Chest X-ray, PA view. Patient: 7 years old, sex F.
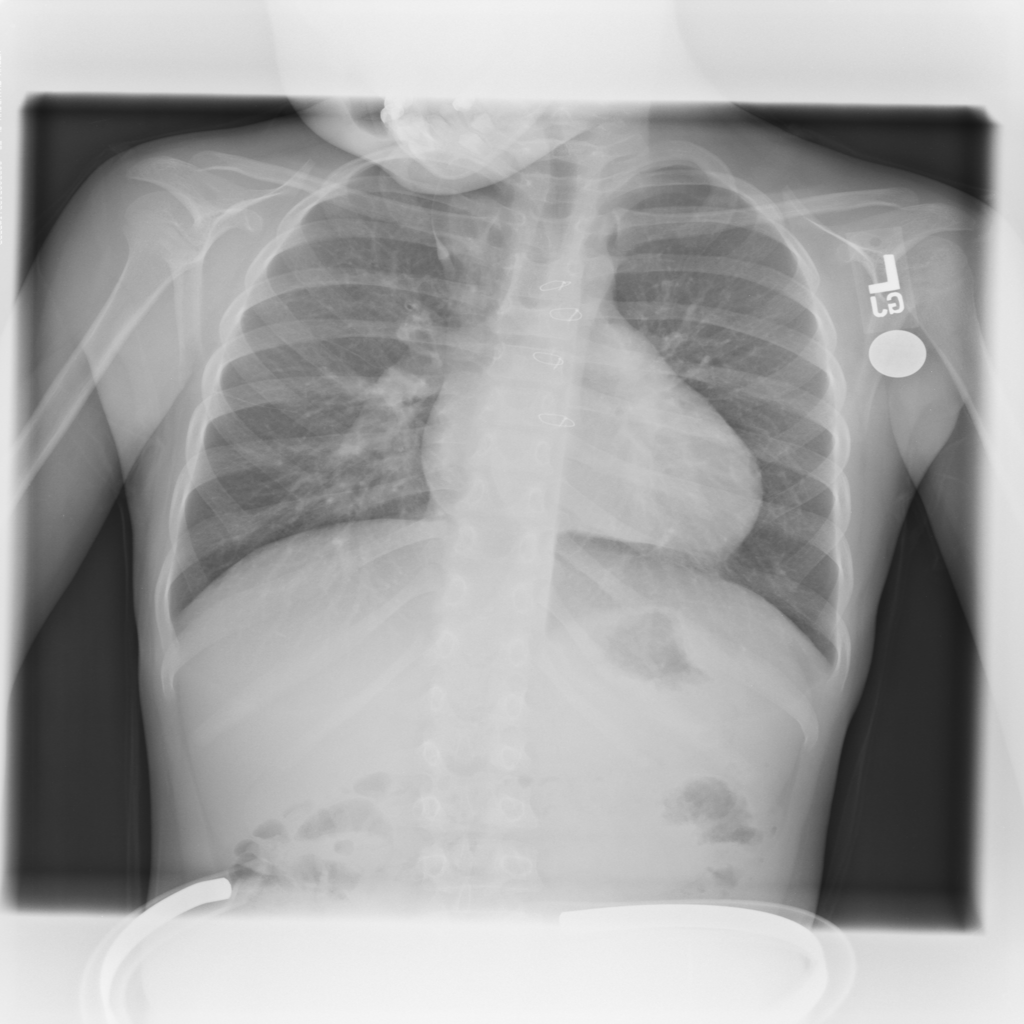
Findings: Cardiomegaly